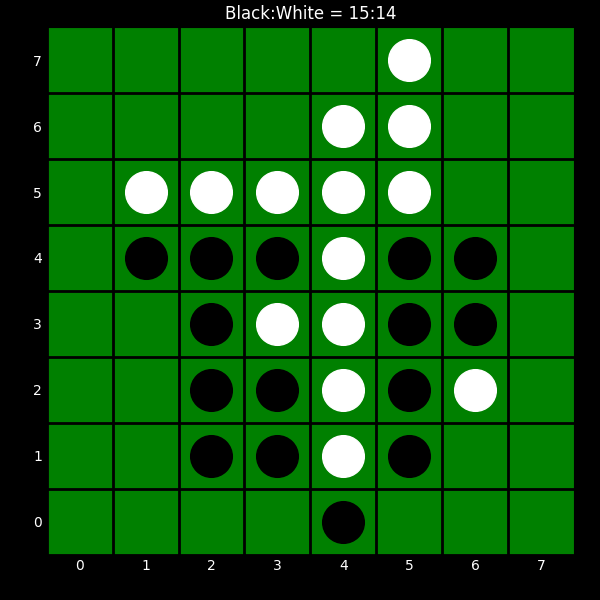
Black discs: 15
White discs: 14